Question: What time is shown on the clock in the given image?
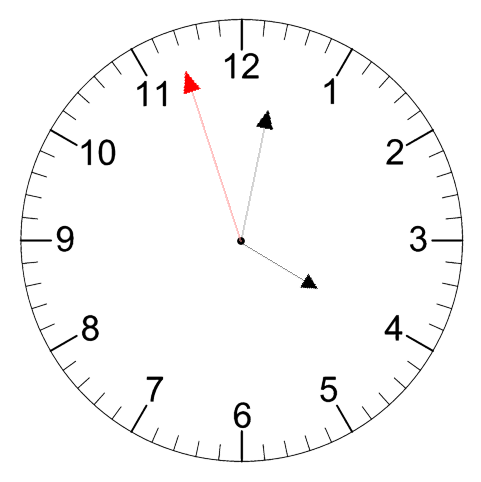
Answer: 04:01:57